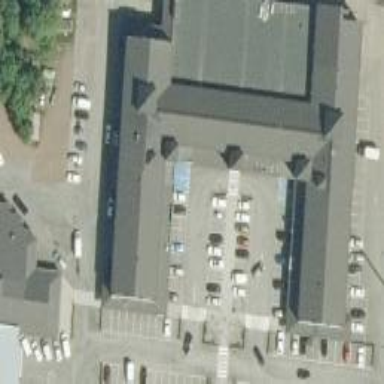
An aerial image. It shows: Veterinary facility.